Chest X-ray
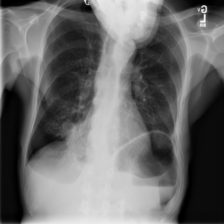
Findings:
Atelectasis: negative
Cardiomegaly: negative
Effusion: negative
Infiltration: negative
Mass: negative
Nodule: negative
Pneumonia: negative
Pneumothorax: negative
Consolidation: negative
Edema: negative
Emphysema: negative
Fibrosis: negative
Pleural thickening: negative
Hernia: negative